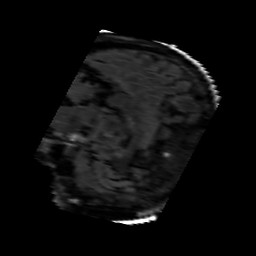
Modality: FLAIR
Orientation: sagittal
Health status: ill
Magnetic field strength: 3 T